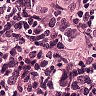
Metastatic tissue present: yes